Interaction volume radius: 5 \u00c5
Interaction volume height: 20 \u00c5
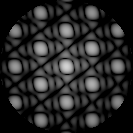
Disorder parameter: 0.006528